Question: I'm trying to put exception handling into my working orchestration and cannot get the exception caught. It keeps suspending the message instead of executing my exception block to handle it more gracefully.
Any suggestions?
Here are the event log messages I'm getting:
'''
A message sent to adapter "WCF-Custom" on send port "InsertOracleMasterPort" with URI "oracledb://svd0odbd01:1529/ebsdev/Dedicated" is suspended.
Error details: Microsoft.ServiceModel.Channels.Common.ConnectionException: ORA-1017: invalid username/password; logon denied ---> Oracle.DataAccess.Client.OracleException: ORA-1017: invalid username/password; logon denied
at Oracle.DataAccess.Client.OracleException.HandleErrorHelper(Int32 errCode, OracleConnection conn, IntPtr opsErrCtx, OpoSqlValCtx* pOpoSqlValCtx, Object src, String procedure, Boolean bCheck)
at Oracle.DataAccess.Client.OracleException.HandleError(Int32 errCode, OracleConnection conn, IntPtr opsErrCtx, Object src)
at Oracle.DataAccess.Client.OracleConnection.Open()
at Microsoft.Adapters.OracleCommon.OracleCommonConnectionWrapper..ctor(String connectionString, OracleCommonExecutionHelper executionHelper)
at Microsoft.Adapters.OracleDB.OracleDBConnection.Microsoft.ServiceModel.Channels.Common.IConnection.Open(TimeSpan timeout)
--- End of inner exception stack trace ---
Server stack trace:
at Microsoft.Adapters.OracleDB.OracleDBConnection.Microsoft.ServiceModel.Channels.Common.IConnection.Open(TimeSpan timeout)
at Microsoft.ServiceModel.Channels.Common.Design.ConnectionPool.GetConnection(Guid clientId, TimeSpan timeout)
at Microsoft.ServiceModel.Channels.Common.Design.ConnectionPool.GetConnectionHandler<URL>
at Microsoft.ServiceModel.Channels.Common.Channels.AdapterRequestChannel.OnOpen(TimeSpan timeout)
at System.ServiceModel.Channels.CommunicationObject.Open(TimeSpan timeout)
at System.ServiceModel.Channels.ServiceChannel.OnOpen(TimeSpan timeout)
at System.ServiceModel.Channels.CommunicationObject.Open(TimeSpan timeout)
at System.ServiceModel.Channels.CommunicationObject.Open()
Exception rethrown at [0]:
at System.Runtime.Remoting.Proxies.RealProxy.HandleReturnMessage(IMessage reqMsg, IMessage retMsg)
at System.Runtime.Remoting.Proxies.RealProxy.PrivateInvoke(MessageData& msgData, Int32 type)
at System.ServiceModel.ICommunicationObject.Open()
at Microsoft.BizTalk.Adapter.Wcf.Runtime.WcfClient'2.GetChannel<URL>
at Microsoft.BizTalk.Adapter.Wcf.Runtime.WcfClient'2.SendMessage(IBaseMessage bizTalkMessage)
MessageId: {1CC95FB3-E543-4011-9BDD-EABB50B75BC2}
InstanceID: {EF352982-D16C-421E-806C-58E432049951}
'''
Second message:
'''
xlang/s engine event log entry: Uncaught exception (see the 'inner exception' below) has suspended an instance of service 'Orchestrations.OracleInvoice(868ee765-7874-ec30-0cc7-f81ae5ebfb2b)'.
The service instance will remain suspended until administratively resumed or terminated.
If resumed the instance will continue from its last persisted state and may re-throw the same unexpected exception.
InstanceId: 7eefaf7e-0e9c-4ee6-be6e-7030ece2058b
Shape name:
ShapeId:
Exception thrown from: segment -1, progress -1
Inner exception: An error occurred while processing the message, refer to the details section for more information
Message ID: {1CC95FB3-E543-4011-9BDD-EABB50B75BC2}
Instance ID: {EF352982-D16C-421E-806C-58E432049951}
Error Description: Microsoft.ServiceModel.Channels.Common.ConnectionException: ORA-1017: invalid username/password; logon denied ---> Oracle.DataAccess.Client.OracleException: ORA-1017: invalid username/password; logon denied
at Oracle.DataAccess.Client.OracleException.HandleErrorHelper(Int32 errCode, OracleConnection conn, IntPtr opsErrCtx, OpoSqlValCtx* pOpoSqlValCtx, Object src, String procedure, Boolean bCheck)
at Oracle.DataAccess.Client.OracleException.HandleError(Int32 errCode, OracleConnection conn, IntPtr opsErrCtx, Object src)
at Oracle.DataAccess.Client.OracleConnection.Open()
at Microsoft.Adapters.OracleCommon.OracleCommonConnectionWrapper..ctor(String connectionString, OracleCommonExecutionHelper executionHelper)
at Microsoft.Adapters.OracleDB.OracleDBConnection.Microsoft.ServiceModel.Channels.Common.IConnection.Open(TimeSpan timeout)
--- End of inner exception stack trace ---
Server stack trace:
at Microsoft.Adapters.OracleDB.OracleDBConnection.Microsoft.ServiceModel.Channels.Common.IConnection.Open(TimeSpan timeout)
at Microsoft.ServiceModel.Channels.Common.Design.ConnectionPool.GetConnection(Guid clientId, TimeSpan timeout)
at Microsoft.ServiceModel.Channels.Common.Design.ConnectionPool.GetConnectionHandler<URL>
at Microsoft.ServiceModel.Channels.Common.Channels.AdapterRequestChannel.OnOpen(TimeSpan timeout)
at System.ServiceModel.Channels.CommunicationObject.Open(TimeSpan timeout)
at System.ServiceModel.Channels.ServiceChannel.OnOpen(TimeSpan timeout)
at System.ServiceModel.Channels.CommunicationObject.Open(TimeSpan timeout)
at System.ServiceModel.Channels.CommunicationObject.Open()
Exception rethrown at [0]:
at System.Runtime.Remoting.Proxies.RealProxy.HandleReturnMessage(IMessage reqMsg, IMessage retMsg)
at System.Runtime.Remoting.Proxies.RealProxy.PrivateInvoke(MessageData& msgData, Int32 type)
at System.ServiceModel.ICommunicationObject.Open()
at Microsoft.BizTalk.Adapter.Wcf.Runtime.WcfClient'2.GetChannel<URL>
at Microsoft.BizTalk.Adapter.Wcf.Runtime.WcfClient'2.SendMessage(IBaseMessage bizTalkMessage)
Exception type: XlangSoapException
Source: Microsoft.XLANGs.BizTalk.Engine
Target Site: Void VerifyTransport(Microsoft.XLANGs.Core.Envelope, Int32, Microsoft.XLANGs.Core.Context)
The following is a stack trace that identifies the location where the exception occured
at Microsoft.BizTalk.XLANGs.BTXEngine.BTXPortBase.VerifyTransport(Envelope env, Int32 operationId, Context ctx)
at Microsoft.XLANGs.Core.Subscription.Receive(Segment s, Context ctx, Envelope& env, Boolean topOnly)
at Microsoft.XLANGs.Core.PortBase.GetMessageId(Subscription subscription, Segment currentSegment, Context cxt, Envelope& env, CachedObject location)
at Orchestrations.OracleInvoice.segment2(StopConditions stopOn)
at Microsoft.XLANGs.Core.SegmentScheduler.RunASegment(Segment s, StopConditions stopCond, Exception& exp)
'''
Here's the orchestration:

The catch blocks use these types of error objects:
- - - - -
I thought the exception handling would bubble up and be caught in the system.exception or general handlers but that doesn't happen.
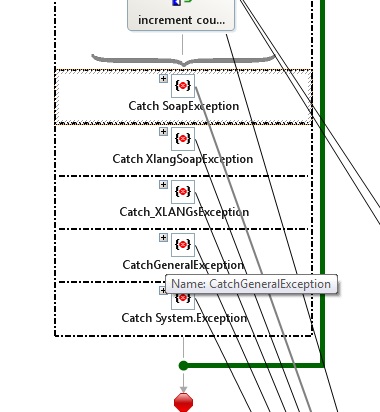
Answer: based on those posts it look like you need to create and catch
<URL>
<URL>